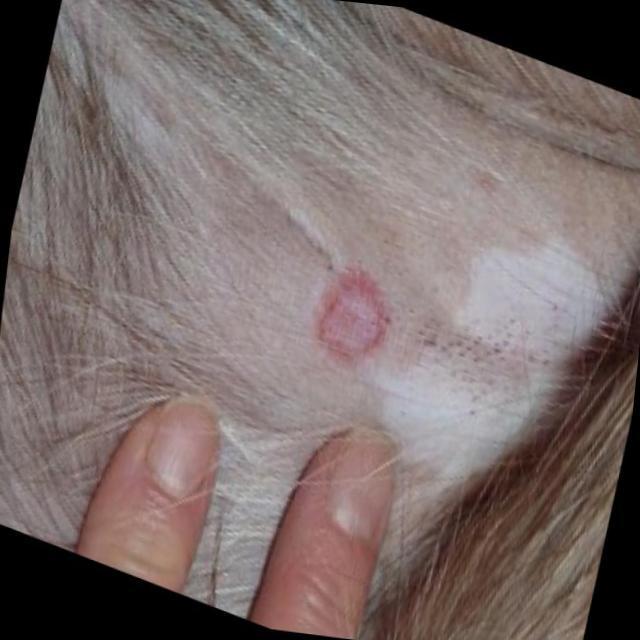
Canine ringworm (Dermatophytosis) — fungal infection caused by Microsporum or Trichophyton. Presents with circular alopecia, scaling, crusting, and broken hairs.